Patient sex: F
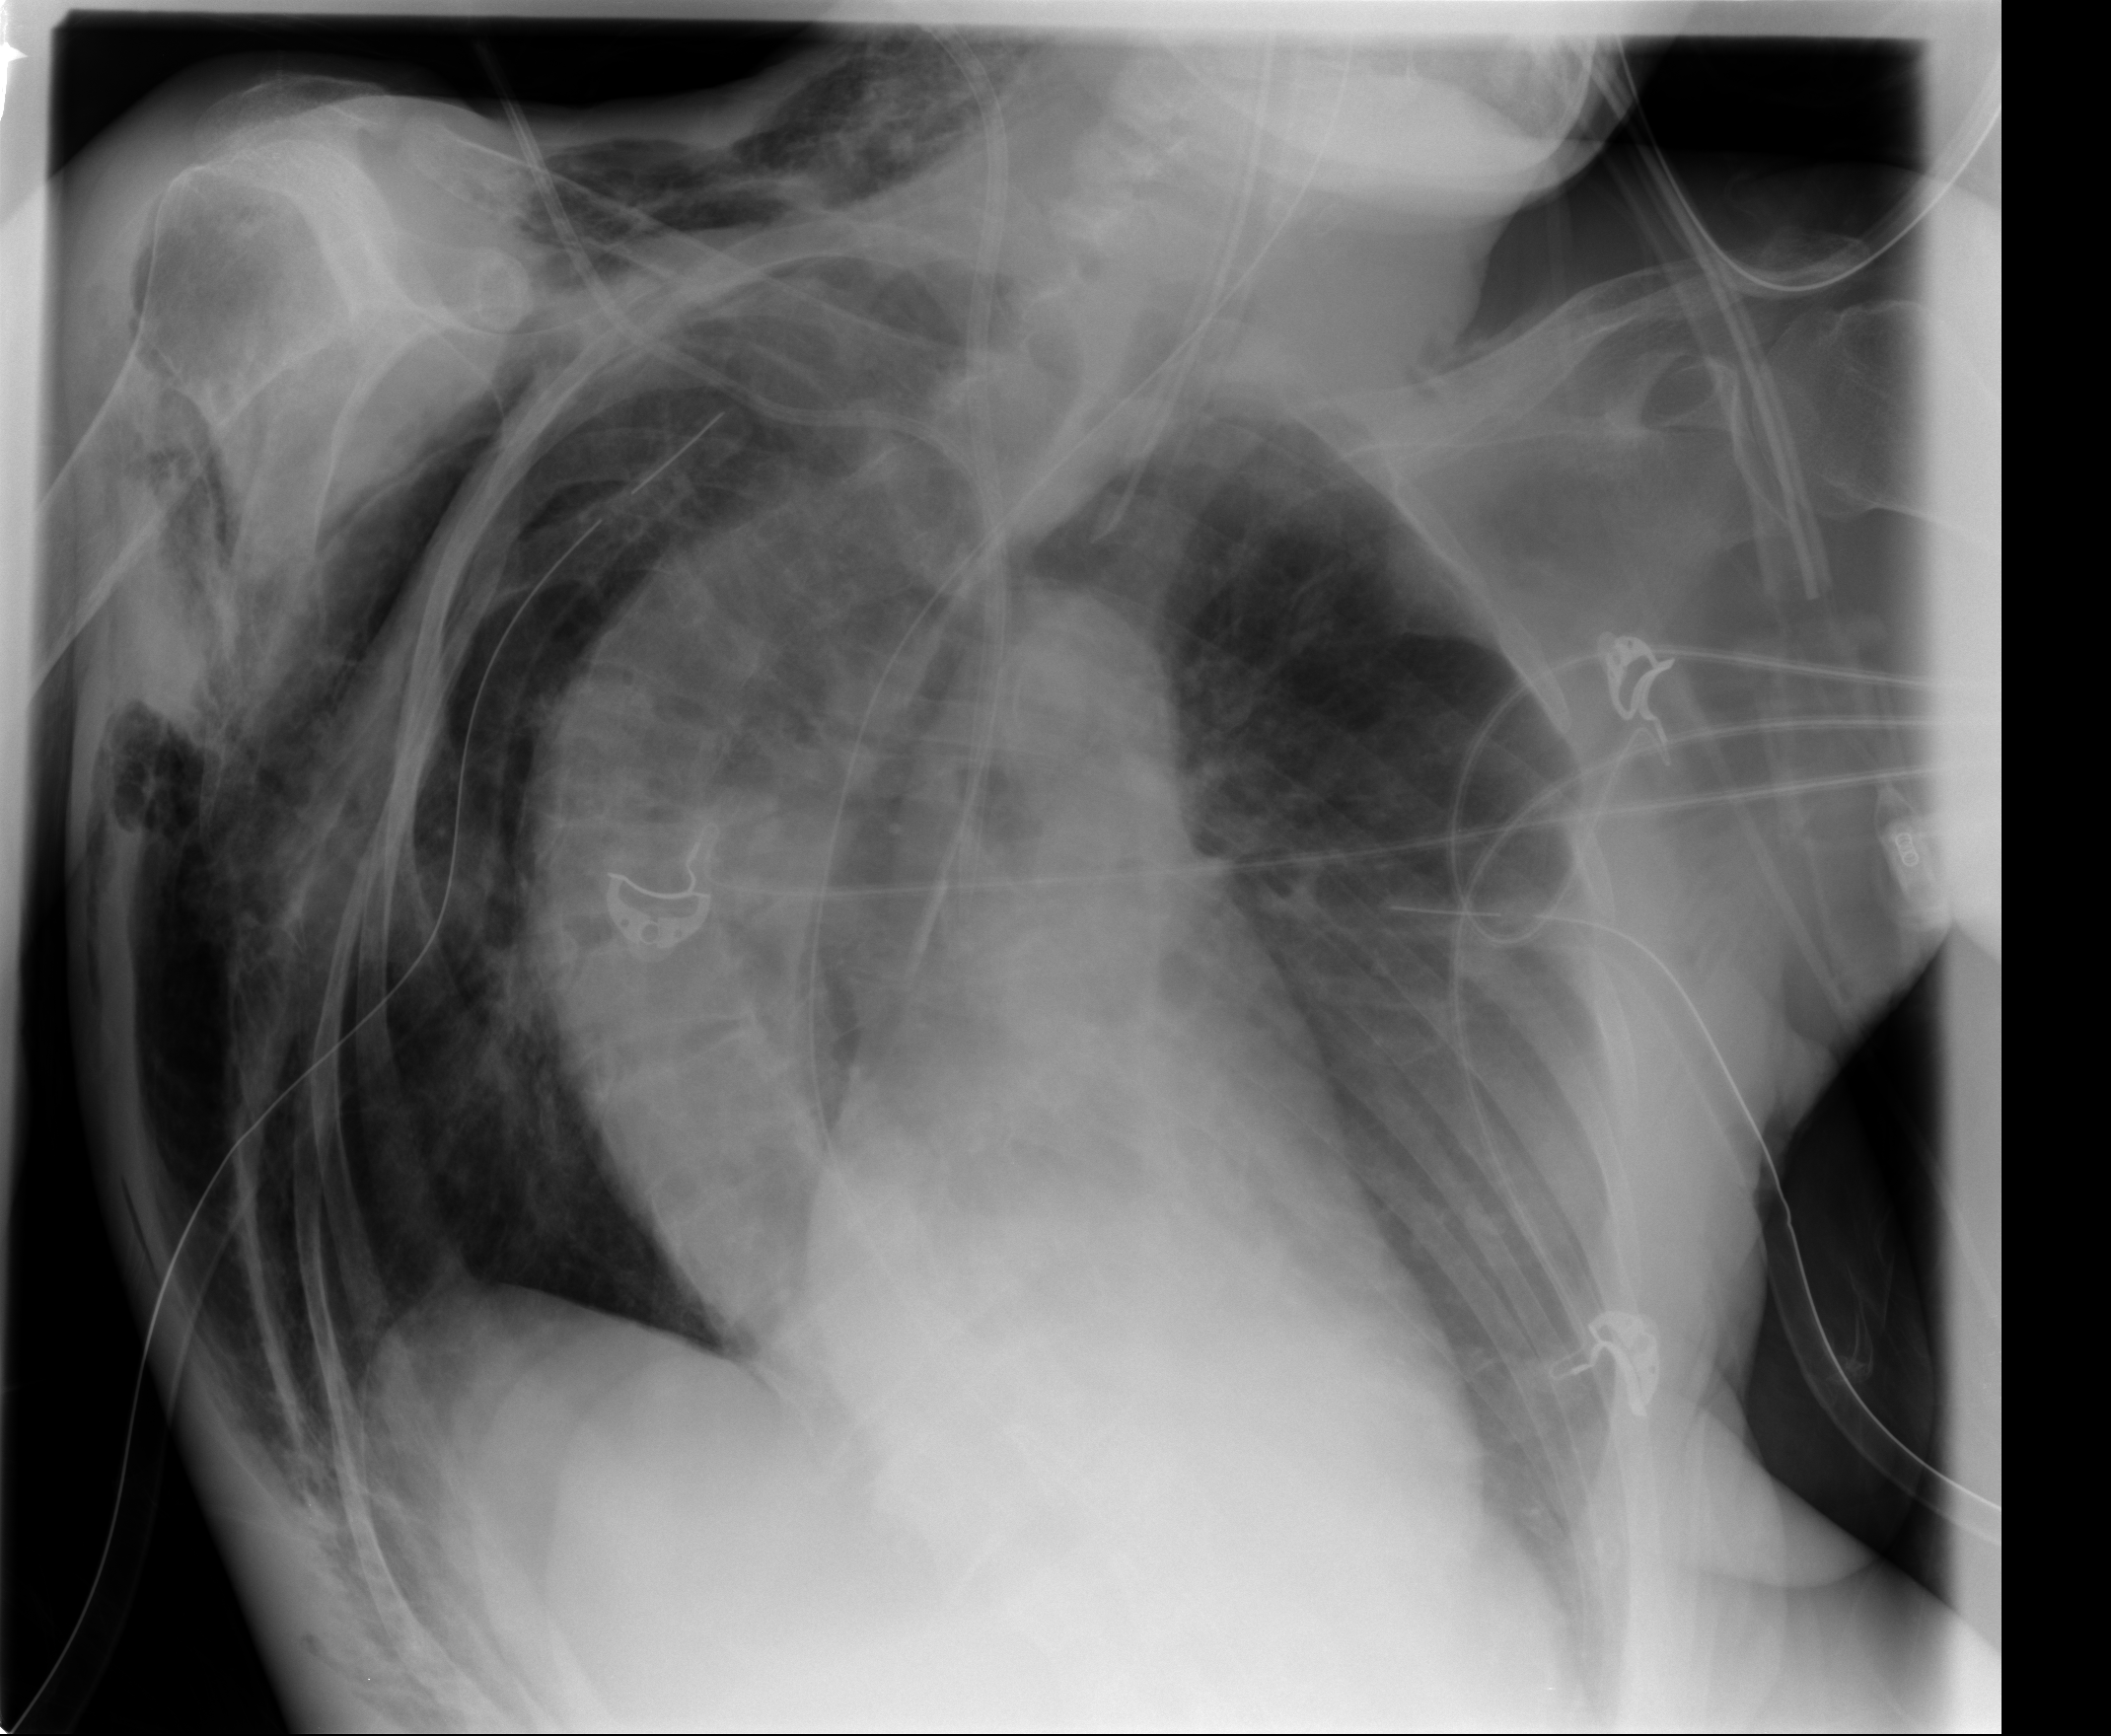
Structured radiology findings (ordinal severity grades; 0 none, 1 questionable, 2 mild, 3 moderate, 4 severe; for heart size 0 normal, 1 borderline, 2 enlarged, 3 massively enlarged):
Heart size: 0
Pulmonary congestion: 2
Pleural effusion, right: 0
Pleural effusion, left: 0
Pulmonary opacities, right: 0
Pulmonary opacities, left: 0
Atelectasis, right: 2
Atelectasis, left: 2